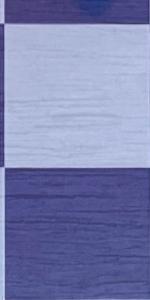
Label: Empty